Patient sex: M
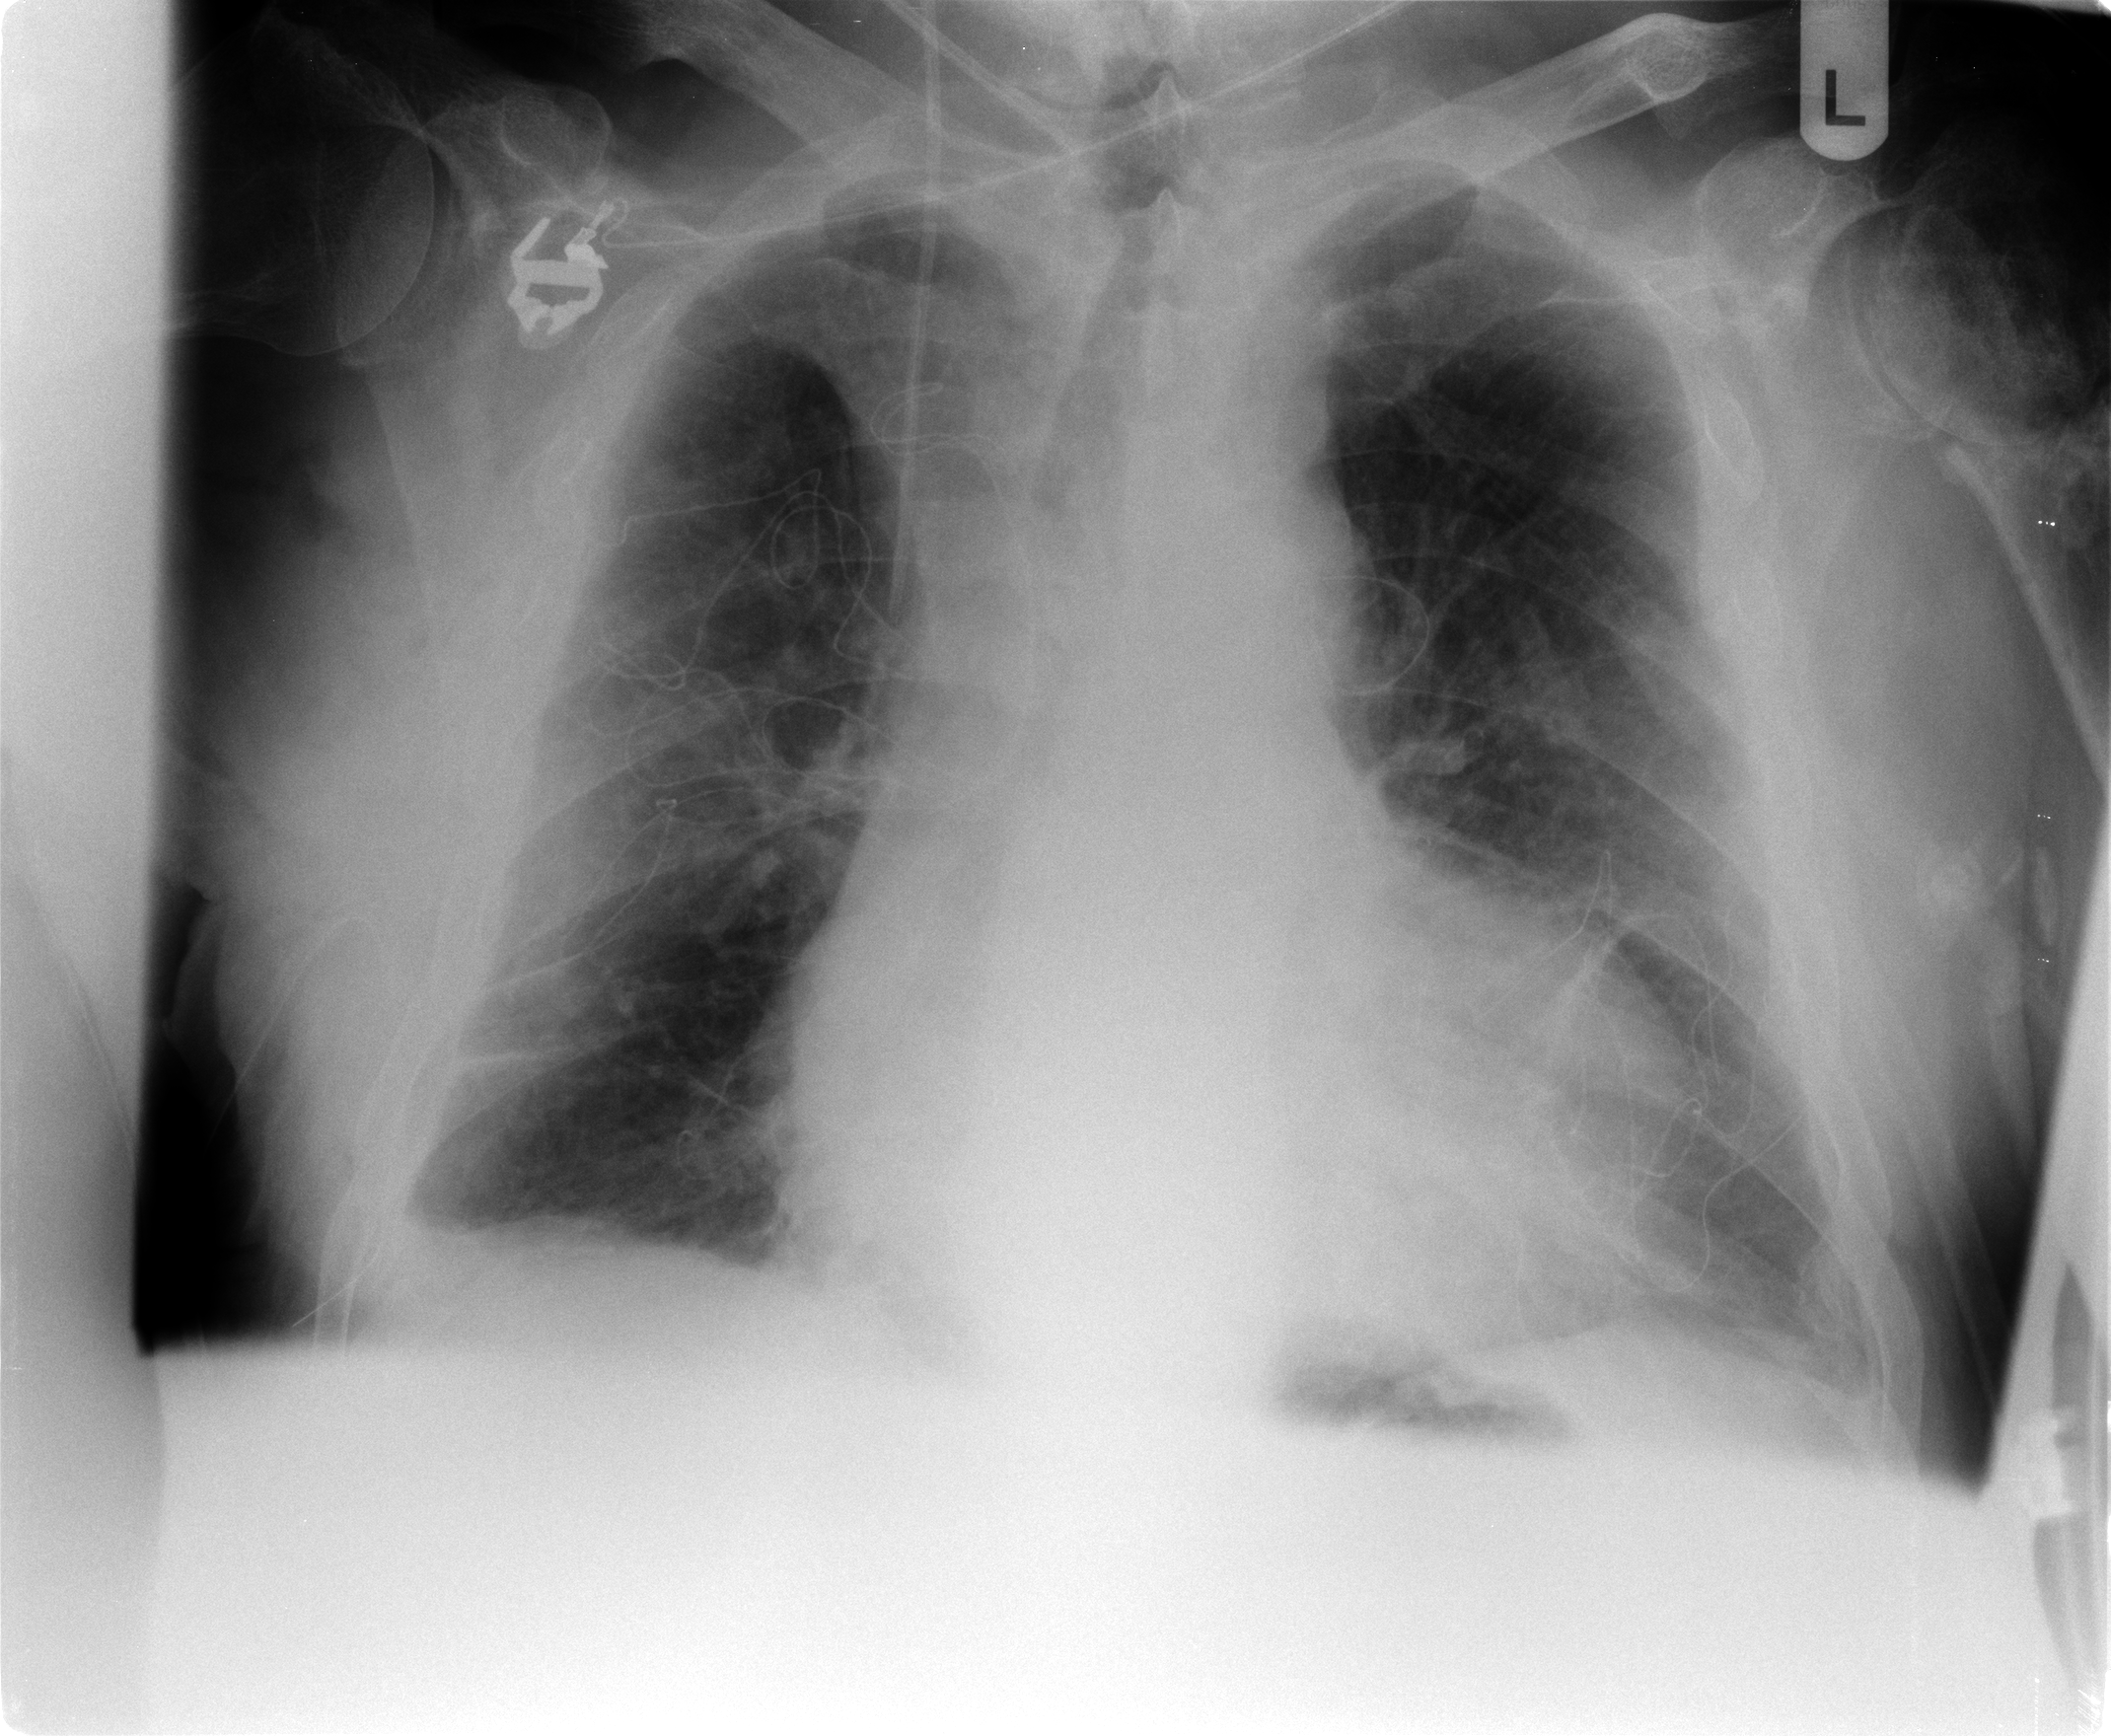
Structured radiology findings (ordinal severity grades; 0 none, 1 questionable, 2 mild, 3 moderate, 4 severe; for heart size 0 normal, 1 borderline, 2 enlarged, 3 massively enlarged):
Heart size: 2
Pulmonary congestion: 0
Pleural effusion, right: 1
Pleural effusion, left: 1
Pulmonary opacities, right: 1
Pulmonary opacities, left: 1
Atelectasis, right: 1
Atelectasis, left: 1